В этой задаче рассмотрим, как происходит замедление и посадка выведенного из эксплуатации космического шаттла, показанного на рисунке 1.  Процесс возвращения шаттла на Землю можно разделить на следующие этапы: $\it1)$ На шаттле на несколько минут включается двигатель, придающим ему импульс против движения, и он выходит на эллиптическую орбиту, вводящую его в атмосферу; $\it2)$ Шаттл входит в атмосферу на высоте около $120\ км$ со скоростью $7.6\ \cfrac{км}с$ под углом $40^\circ$ к горизонту; $\it3)$ На высоте около $70\ км$ при скорости $6.7\ \cfrac{км}с$ оболочка шаттла разогревается до максимальной температуры; $\it4)$ На высоте $55\ км$ при скорости $3.7\ \cfrac{км}с$ угол, под которым шаттл движется к горизонту, начинает уменьшаться; $\it5)$ Шасси выпускаются на скорости $430\ \cfrac{км}ч=120\ \cfracмс$, шаттл приземляется на скорости $346\ \cfrac{км}ч=96\ \cfracмс$. В момент времени $t$ шаттл массой $m$, движущийся со скоростью $v$, выбрасывает газ в направлении движения со скоростью $u$ относительно шаттла с массовым расходом $-\cfrac{\mathrm dm}{\mathrm dt}$.
Выразите ускорение шаттла $a$ через $\cfrac{\mathrm dm}{\mathrm dt}$. Обозначим начальные и конечные массу и скорость шаттла как $m_i$, $v_i$ и $m_f$, $v_f$ соответственно.
Выразите $v_f$ через $v_i$, $m_i$ и $m_f$. Когда шасси касаются земли, у шаттла раскрывается тормозной парашют диаметром $12\ м$, как показано на рисунке 2. Парашют закрывается по достижении шаттлом скорости $110\ \cfrac{км}ч$.  После соприкосновения со взлётно-посадочной полосой и до закрытия парашюта скорость шаттла меняется по закону:\[v(t)=\frac a{bt+1},\]где $t$ — время с момента раскрытия парашюта, а $a$ и $b$ — известные постоянные. Пусть $v_i$ и $v_f$ — начальная и конечная скорости шаттла соответственно, $m$ — масса шаттла, а $\tau$ — время закрытия парашюта.
Выразите $a$ и $b$ через $v_i$, $v_f$ и $\tau$.
Выразите силу $f(t)$, действующую на шаттл, через $m$, $v_i$, $v_f$, $\tau$ и $v(t)$. Сила сопротивления воздуха, действующая на шаттл, равна:\[f=\frac12C\rho Sv^2,\]где $C$ — коэффициент лобового сопротивления, $\rho$ — плотность воздуха, а $S$ — сечение парашюта. Для рассматриваемого шаттла $C=1.42$, $m=78\,000\ кг$, плотность воздуха $\rho=1.225\ \cfrac{кг}{м^3}$.
Найдите время $\tau$, в течение которого был открыт парашют. Какое расстояние $L$ преодолел за это время шаттл? На какую величину $\Delta E$ уменьшилась за это время его кинетическая энергия? Когда шаттл входит в атмосферу, его оболочка очень сильно разогревается (см. рис. 3). Это происходит потому, что молекулы воздуха сталкиваются с шаттлом на очень большой скорости. Известно, что внутренняя энергия молекул двухатомного газа при высоких температурах равна $\cfrac72k_BT$, где $k_B\approx1.4\cdot10^{-23}\ \cfrac{Дж}К$ — постоянная Больцмана. Молярная масса воздуха $\mu=29\ \cfracг{моль}$, постоянная Авогадро $N_A\approx6.0\cdot10^{23}\ моль^{-1}$. Рис. 3
Оцените максимальную температуру $T$ газа вокруг оболочки шаттла.
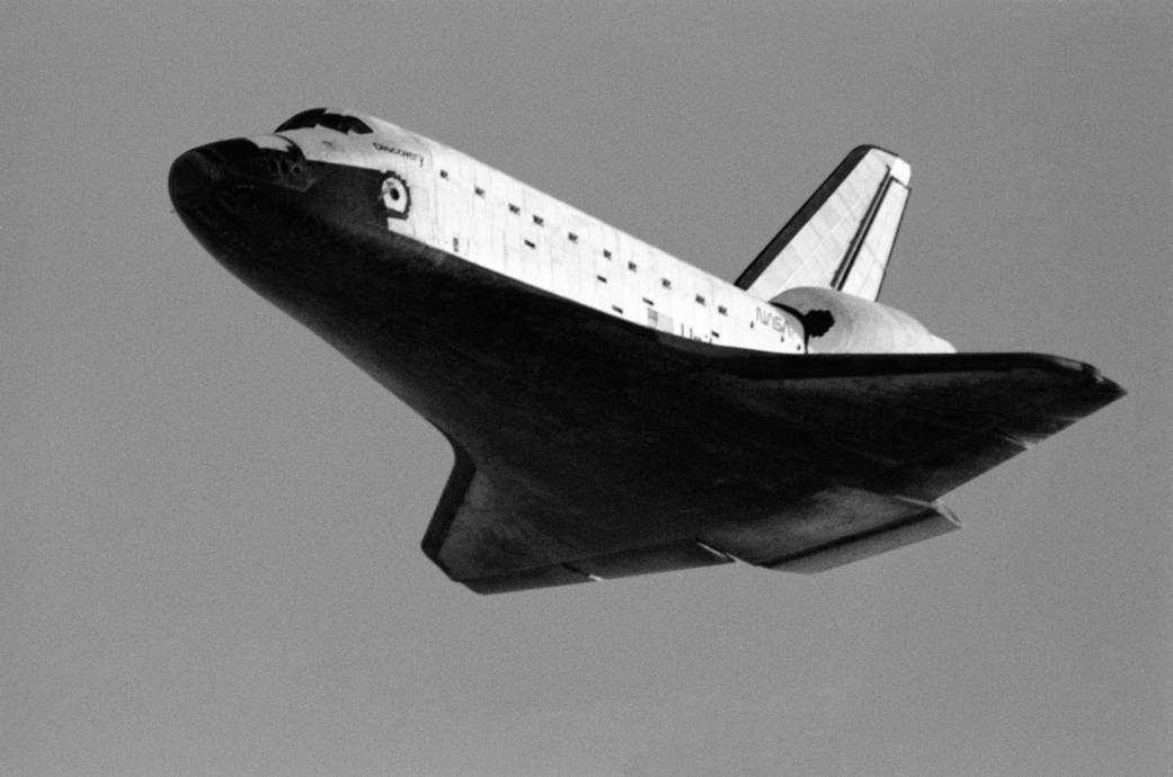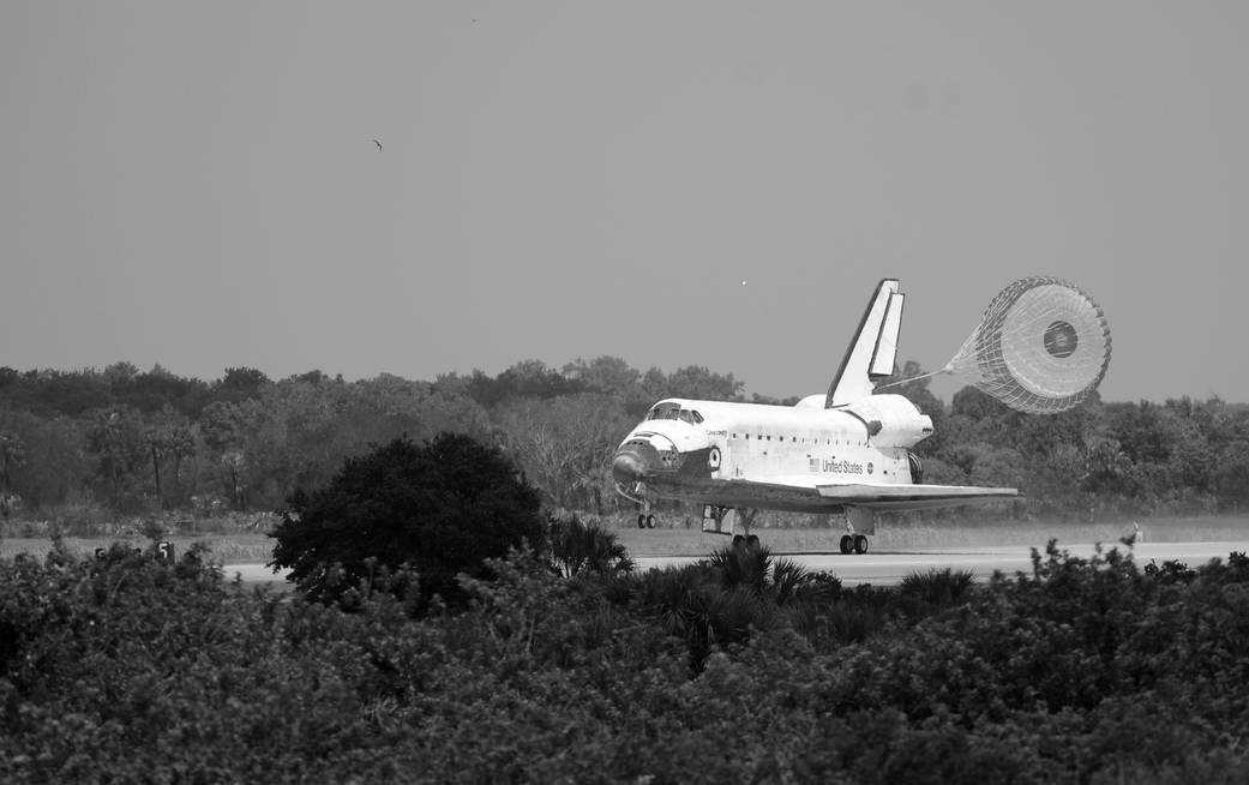
Выразите ускорение шаттла $a$ через $\cfrac{\mathrm dm}{\mathrm dt}$.
Ответ: \[a=\frac um\frac{\mathrm dm}{\mathrm dt}\]

Выразите $v_f$ через $v_i$, $m_i$ и $m_f$.
Ответ: \[v_f=v_i-u\ln\frac{m_i}{m_f}\]

Выразите $a$ и $b$ через $v_i$, $v_f$ и $\tau$.
Ответ: \[a=v_i,\quad b=\frac1\tau\left(\frac{v_i}{v_f}-1\right)\]

Выразите силу $f(t)$, действующую на шаттл, через $m$, $v_i$, $v_f$, $\tau$ и $v(t)$.
Ответ: \[f(t)=\frac m\tau\left(\frac1{v_f}-\frac1{v_i}\right)v(t)^2\]

Найдите время $\tau$, в течение которого был открыт парашют. Какое расстояние $L$ преодолел за это время шаттл? На какую величину $\Delta E$ уменьшилась за это время его кинетическая энергия?
Ответ: \[\tau=18\ с,\quad L=910\ м,\quad\Delta E=3.2\cdot10^8\ Дж\]

Оцените максимальную температуру $T$ газа вокруг оболочки шаттла.
Ответ: \[T=2.2\cdot10^3\ К\] Ответы того же порядка, полученные из логически верных соображений, также считаются правильными.
Темы:
T, Механика, Динамика, Вязкое трение, Реактивное движение, Японские